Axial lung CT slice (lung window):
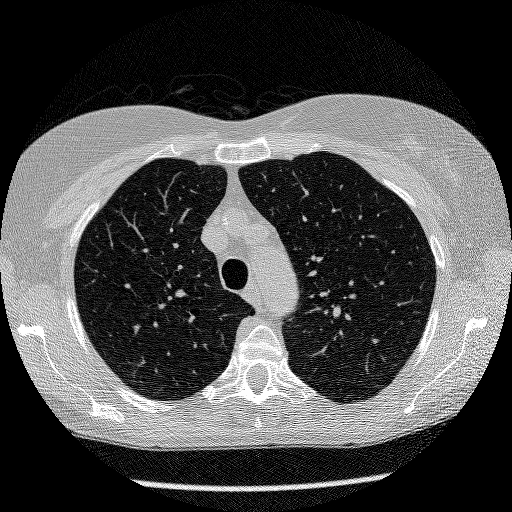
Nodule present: no